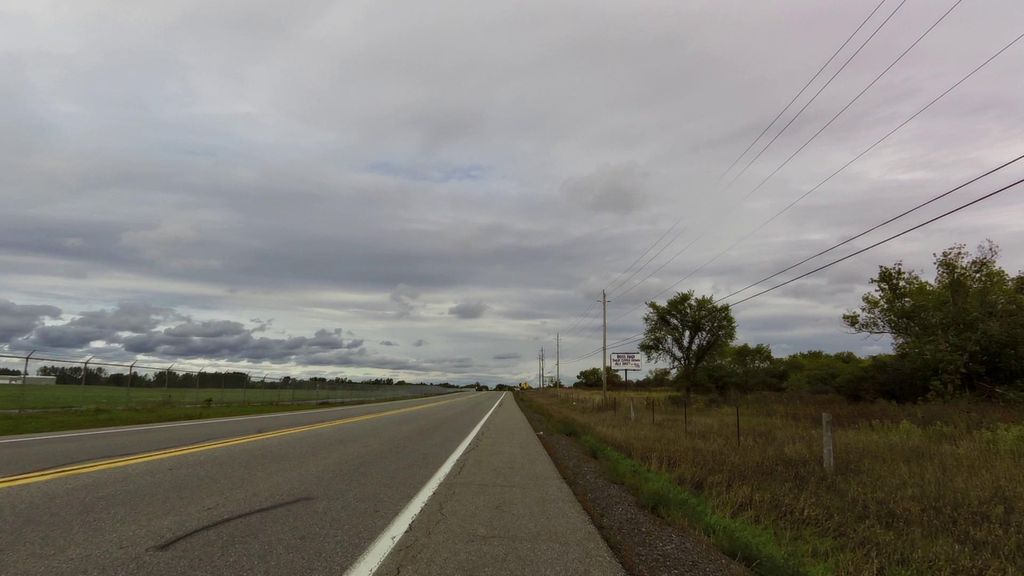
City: ottawa-gatineau